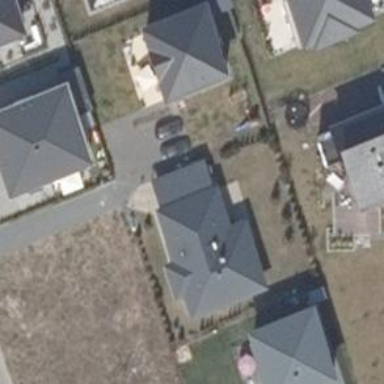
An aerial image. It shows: Hipped roof on residential building.